Field crop: tomato
Growth stage: 2
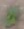
Species: solanum